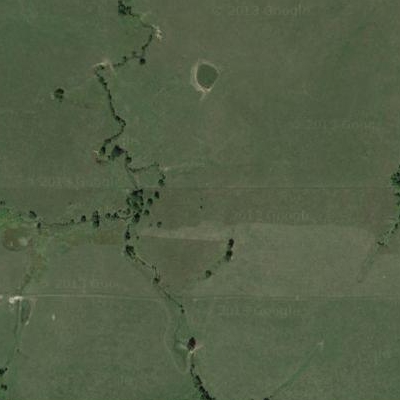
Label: aGrass